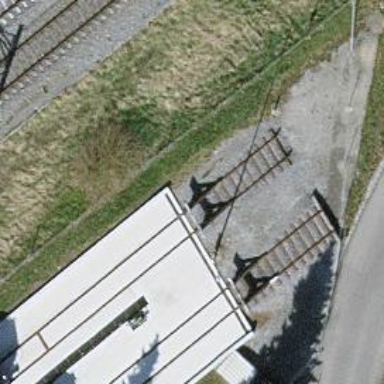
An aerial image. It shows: Railway buffer stop.